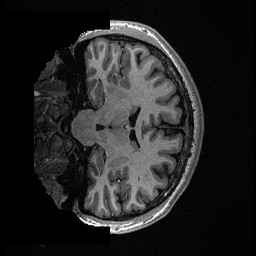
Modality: T1w
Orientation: coronal
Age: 22
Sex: male
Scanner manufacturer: ge
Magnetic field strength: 3 T
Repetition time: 0.006952 s
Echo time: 0.00292 s